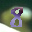
Label: 8